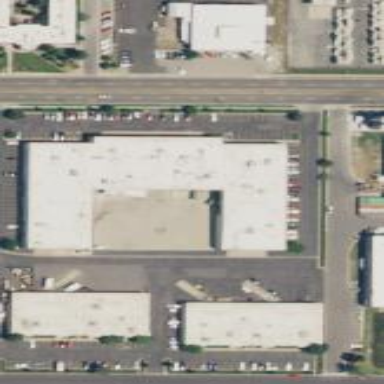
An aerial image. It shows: Commercial building.